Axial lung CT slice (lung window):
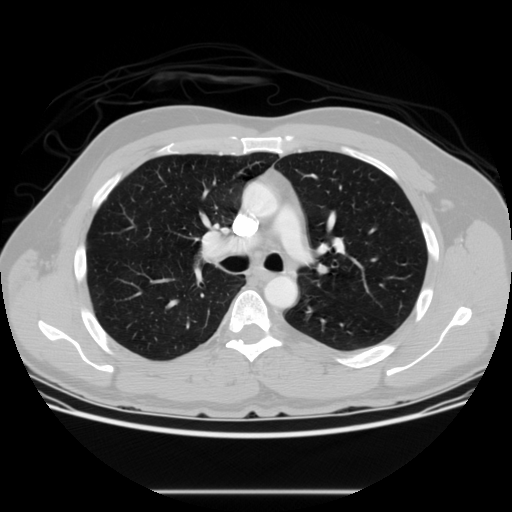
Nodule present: no